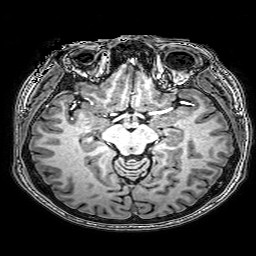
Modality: T1w
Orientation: coronal
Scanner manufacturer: philips
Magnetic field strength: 3 T
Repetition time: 0.0096 s
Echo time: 0.0046 s